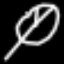
Label: leaf